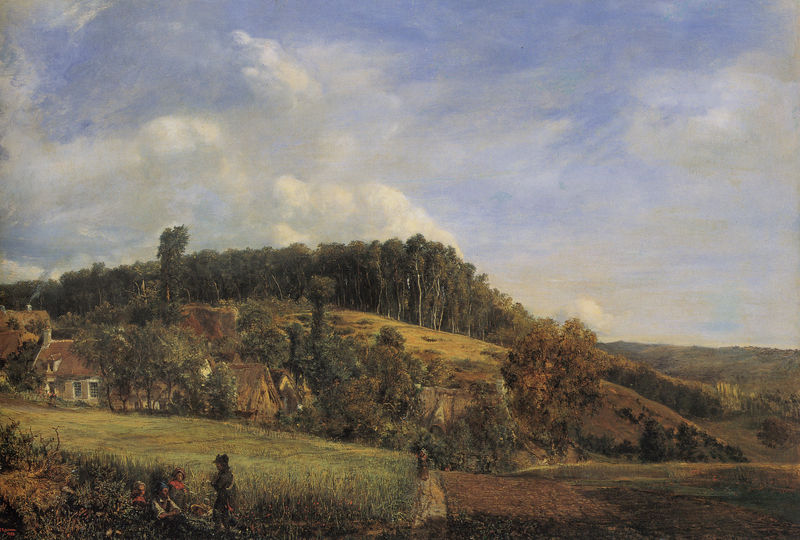
Titel: Lisière d'un bois coupé, forêt de Compiègne, Waldsaum nach dem Kahlschlag im Wald von Compiègne
Künstler: Théodore Rousseau
Standort: Hamburg
Institution: Kunsthalle
Schlagwörter: baum, berg, blau, dunkel, gemälde, gruppe, himmel, laub, mann, schatten, weiß, wolken, bäume, gelb, grün, impressionismus, landschaft, menschen, ocker, sitzen, braun, fenster, frau, grau, hell, hintergrund, hut, licht, männer, schwarz, strasse, dach, gras, haus, rasen, rot, weg, wiese, wolke, beige, gespräch, rock, hemd, mensch, öl, erde, feld, felder, ferne, gräser, horizont, häuser, hügel, natur, weide, weite, busch, büsche, gebüsch, pfad, rauch, sonne, sitzend, personen, tal, wald, anhöhe, bauern, kamin, kinder, schornstein, bewölkt, kopfbedeckung, magd, sommer, ruhe, ansicht, unterhaltung, abhang, acker, bäuerin, feldweg, berge, gebirge, hellbraun, dorf, dächer, giebel, wise, berglandschaft, bauernhof, herbst, hof, idylle, pause, picknick, rast, spazieren, dampf, zerstörung, bauer, dürr, scheune, strohdach, spaziergang, feldarbeiter, lichtung, täler, buchen, buchenwald, rodung, bauernhaus, landwirtschaft, spätsommer, eiche, ausruhen, rasten, knecht, lager, giebelfenster, mähen, freiluft, tiefebene, mittagspause, waldhang, vorderbrund, brerg